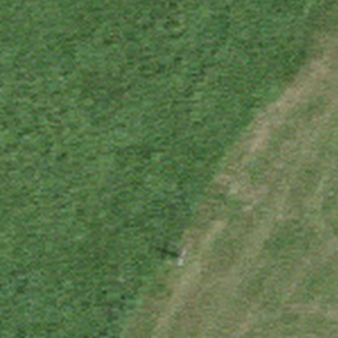
Label: other